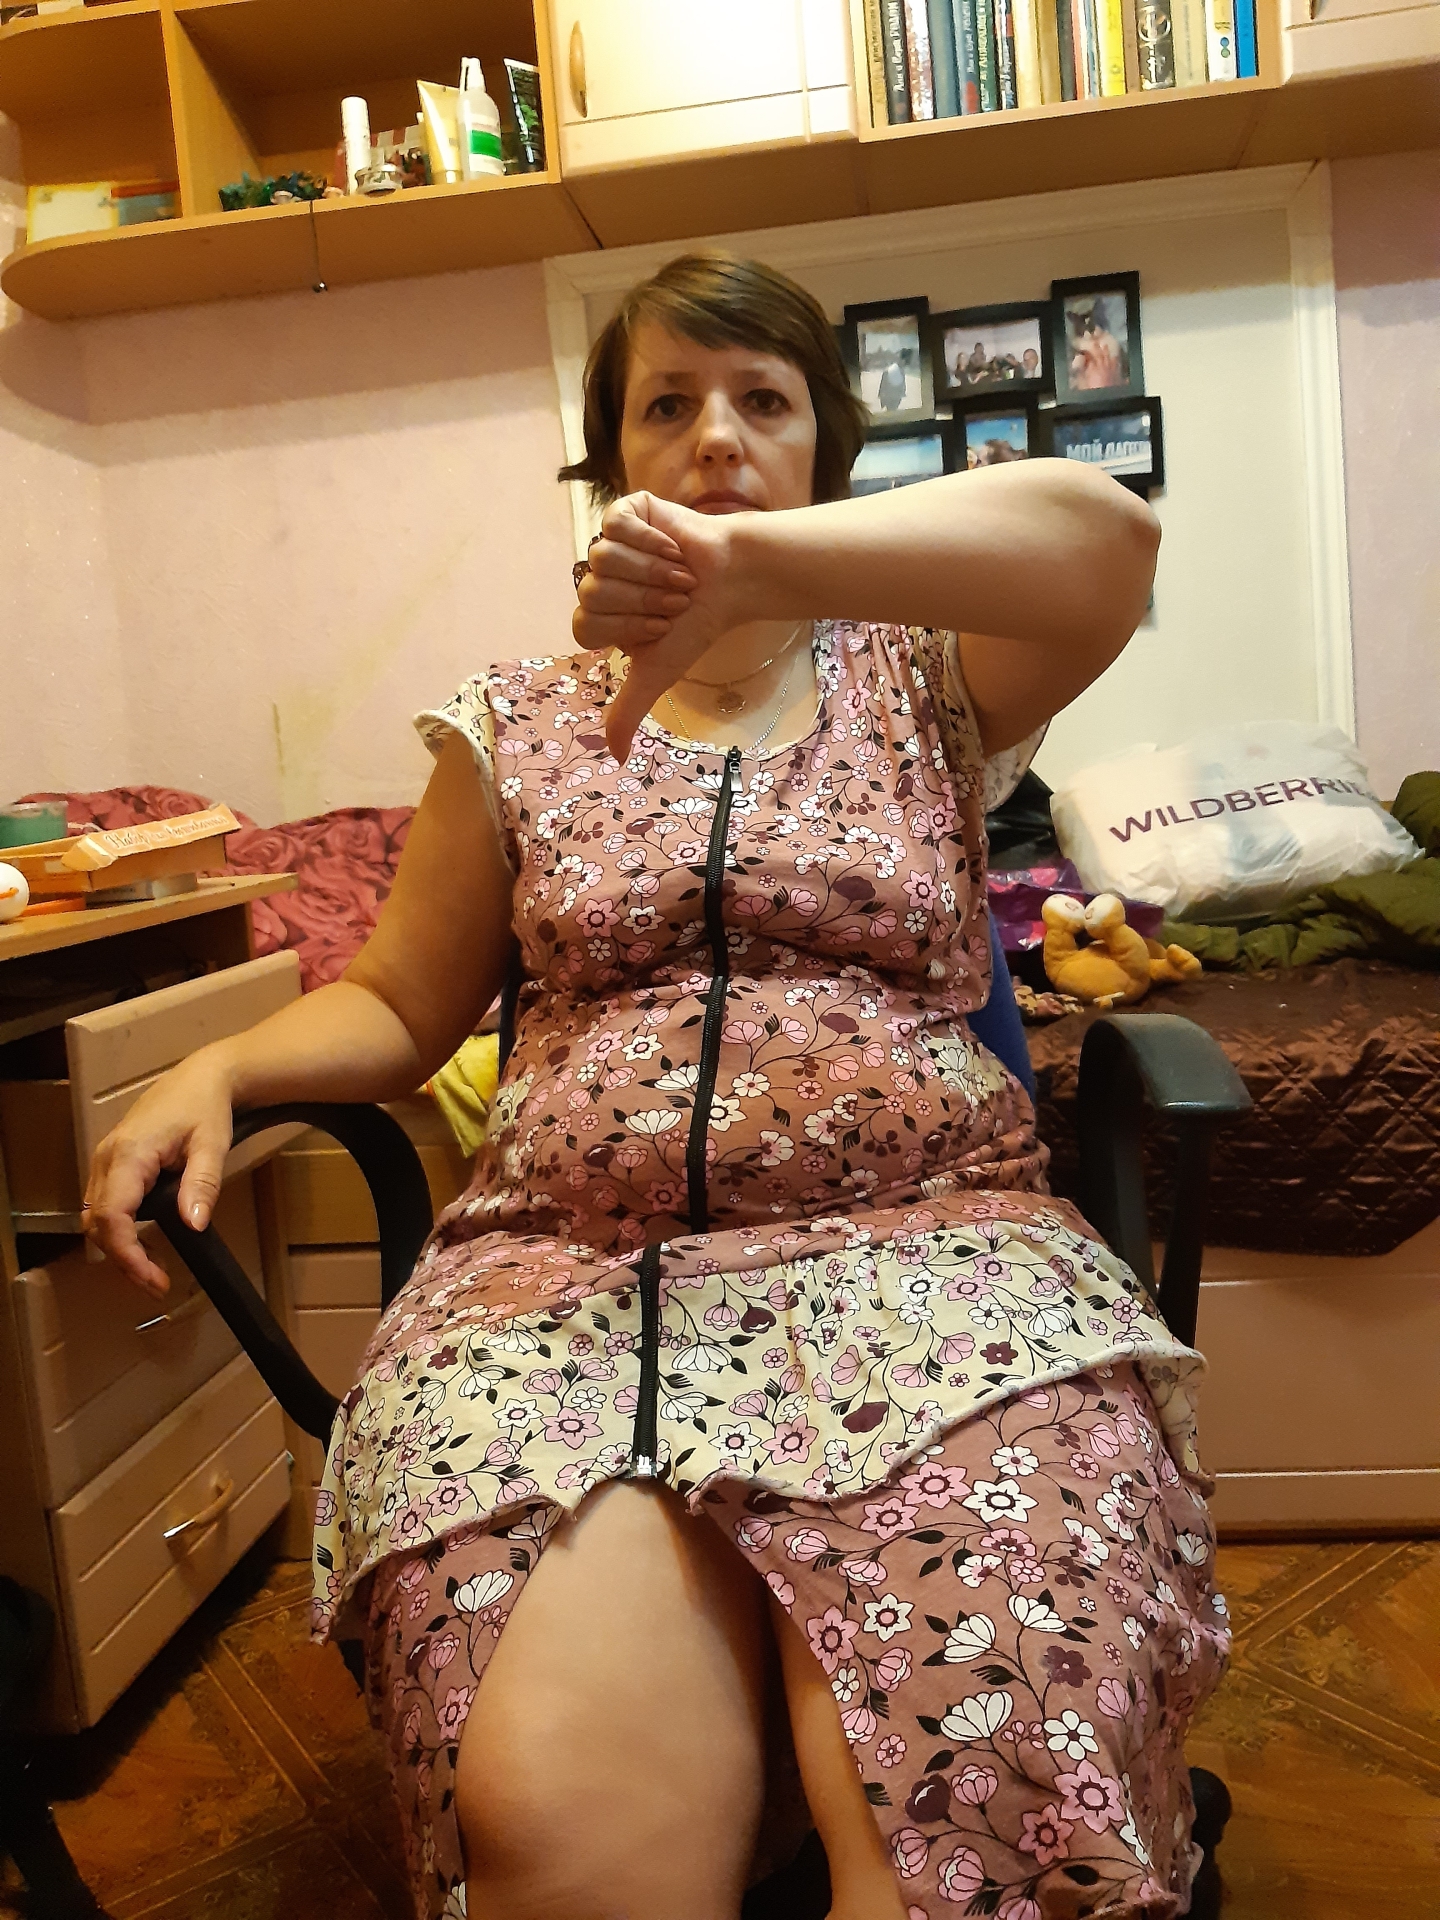
Label: clear